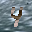
Label: 4